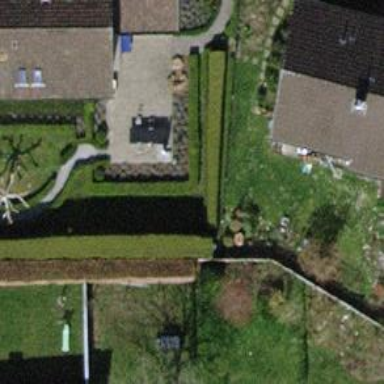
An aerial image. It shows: Hedge barrier.